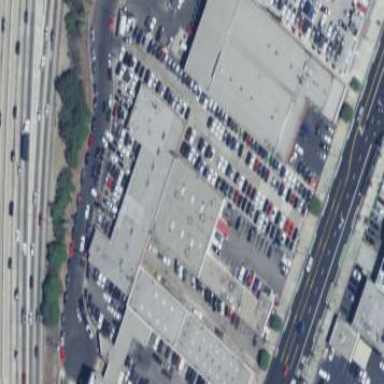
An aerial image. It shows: Commercial building.